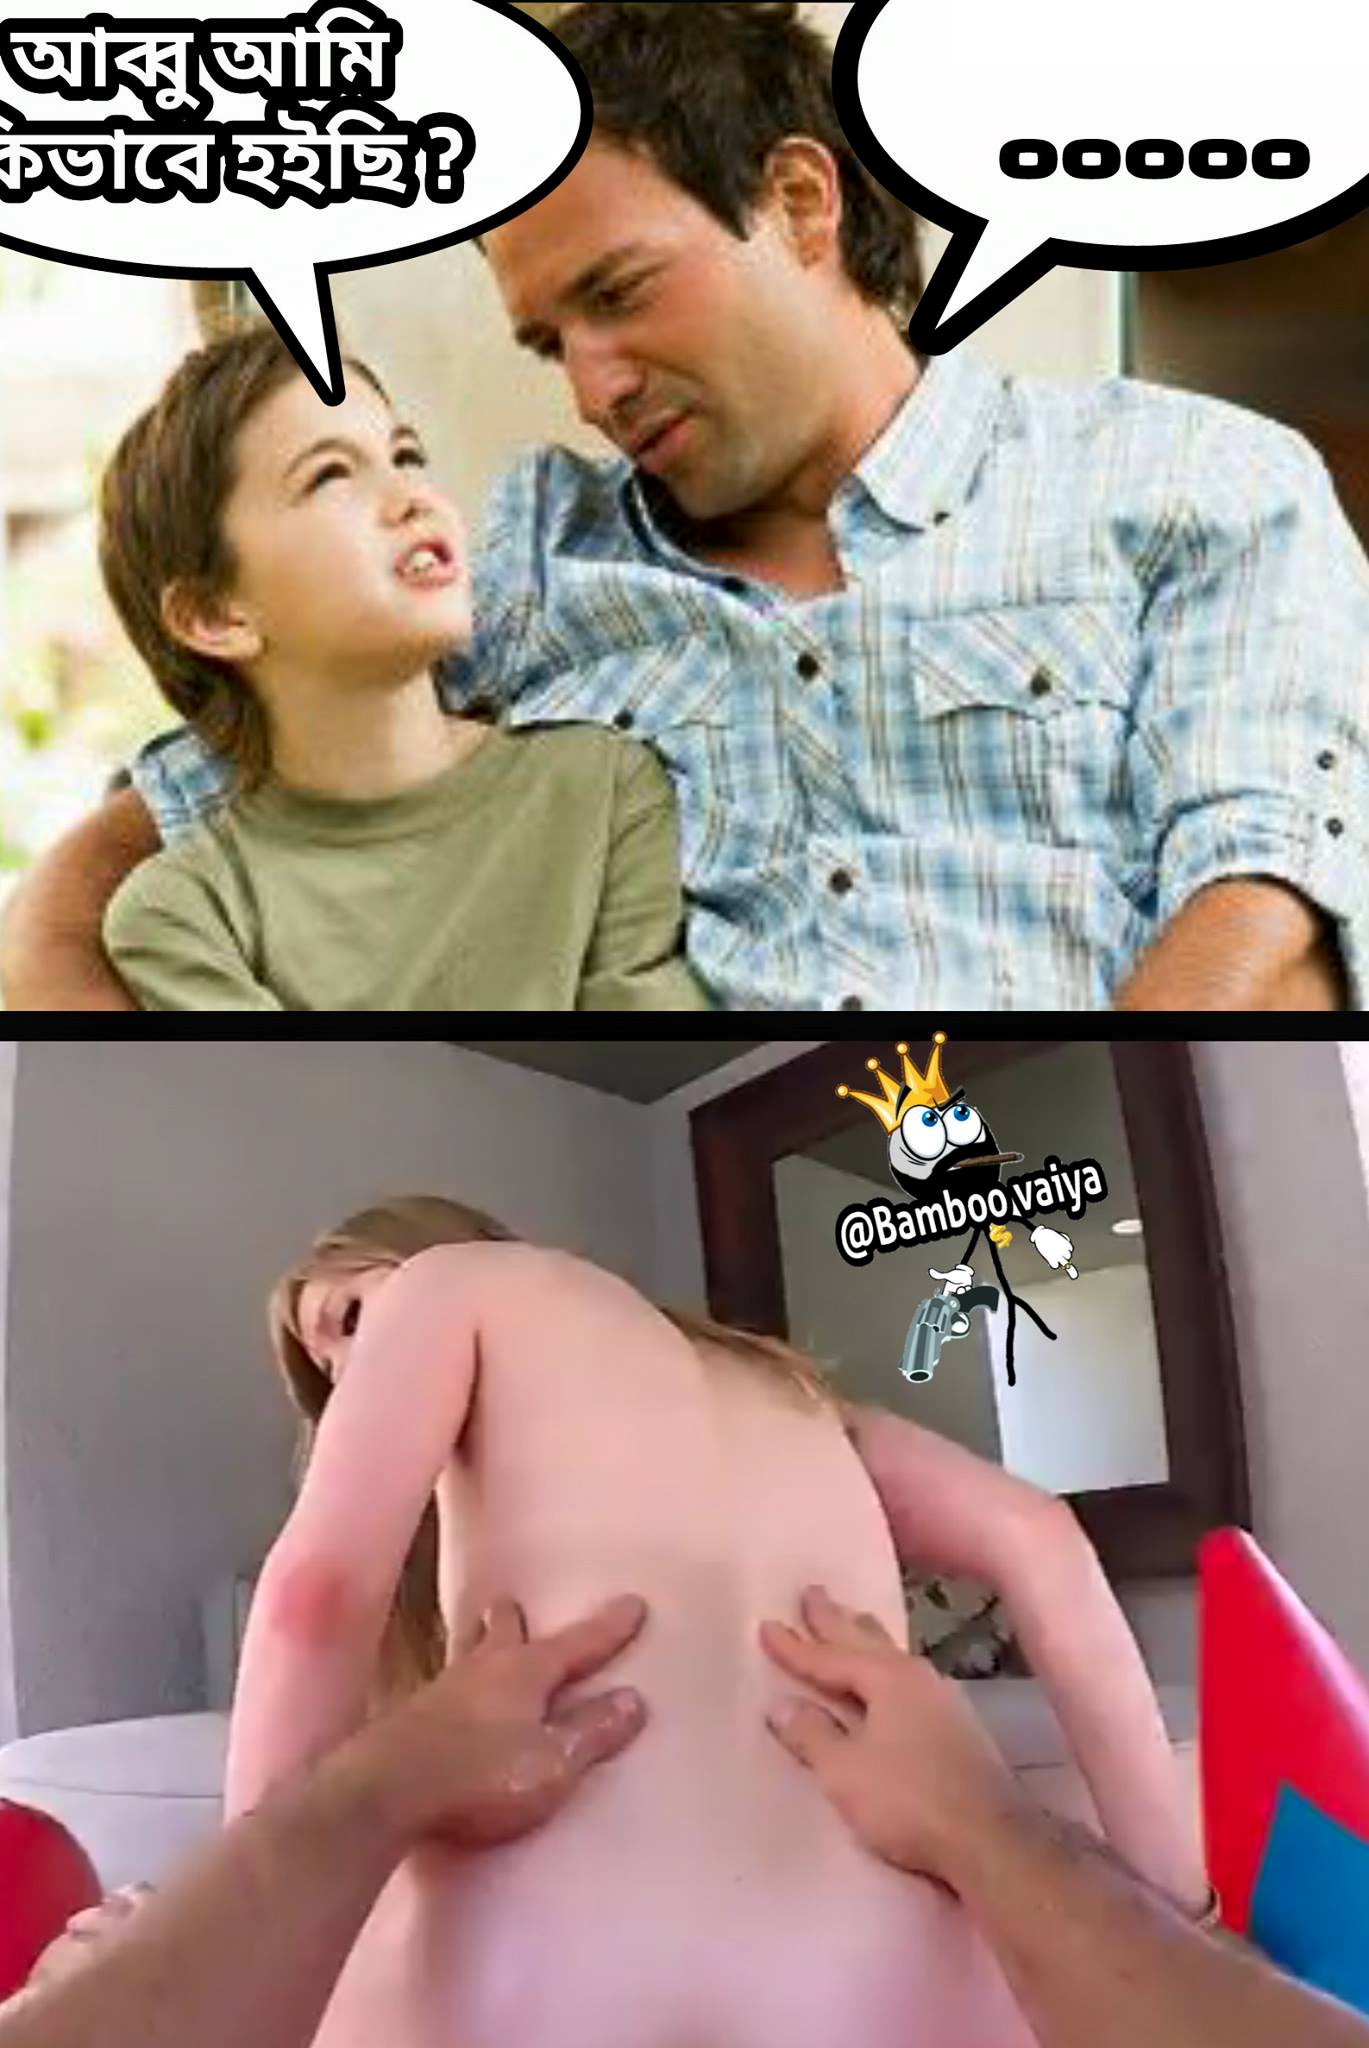
Caption: আব্বু আমি কিভাবে হইছি    ?
Label: hate